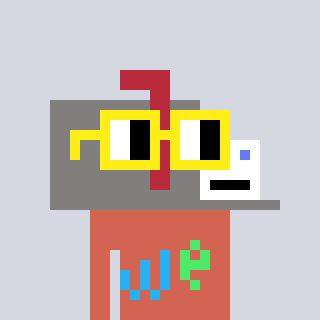
a pixel art character with square yellow glasses, a mailbox-shaped head and a peachy-colored body on a cool background